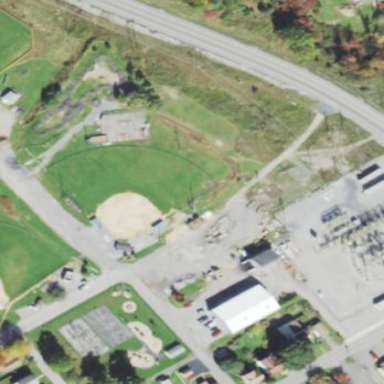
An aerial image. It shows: Softball pitch for leisure land activities.